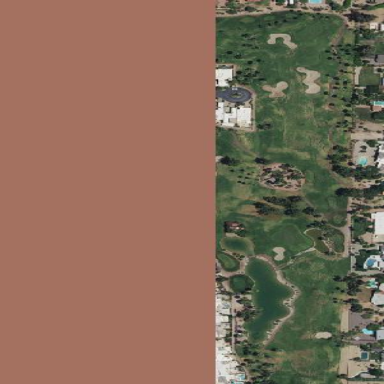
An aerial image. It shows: Rough grassy area used for golf.